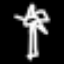
Label: palm tree